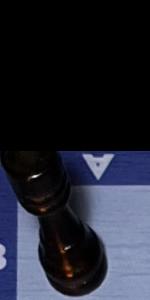
Label: Rook_Black